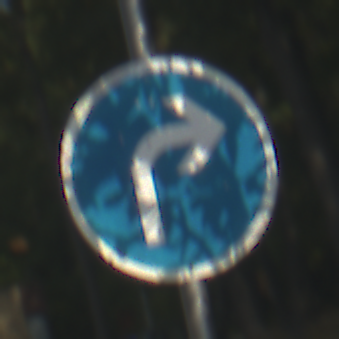
Verkehrszeichen: VorgeschriebeneFahrtrichtungRechts
Umgebung: Outdoor, Suburban
Tageszeit: MorningAfternoon
Wetter: Clear
Licht: Natural
Jahreszeit: NotSpecified
Kontrast: HighContrast